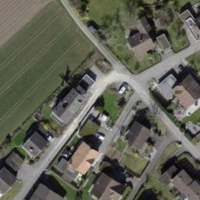
EUNIS habitat code: 54
Species observed at this site:
Sedum album